Field crop: maize
Growth stage: 2
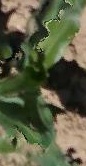
Species: maize